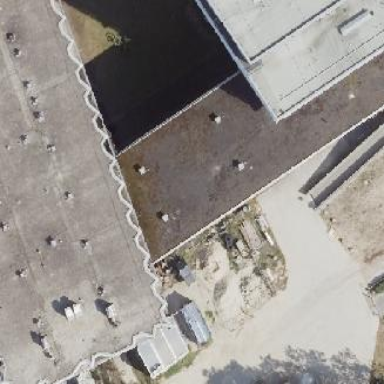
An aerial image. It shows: Part of building.